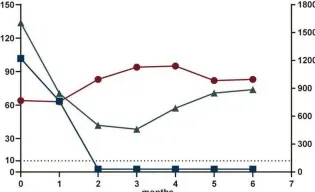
Main clinical and biologic findings and therapeutic interventions in three patients treated with tofacitinib. Case 2.
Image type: chart (chart)